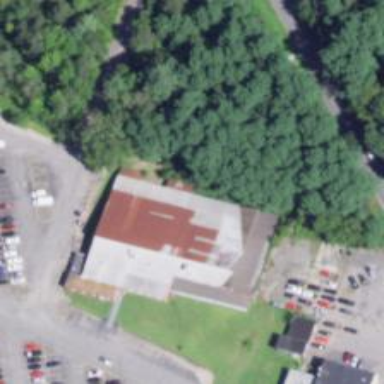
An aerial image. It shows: Building with bowling alley inside.